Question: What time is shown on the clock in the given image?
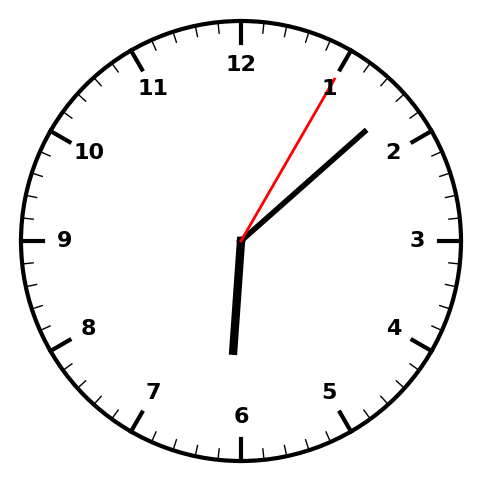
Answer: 06:08:05